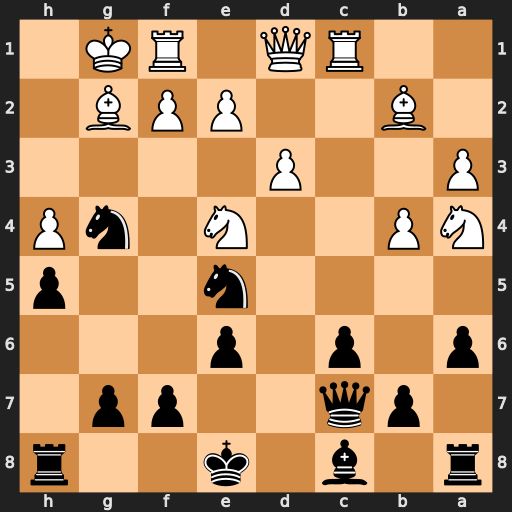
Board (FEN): r1b1k2r/1pq2pp1/p1p1p3/4n2p/NP2N1nP/P2P4/1B2PPB1/2RQ1RK1
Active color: b
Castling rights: kq
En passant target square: -
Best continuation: Nf3+ exf3 Qh2#